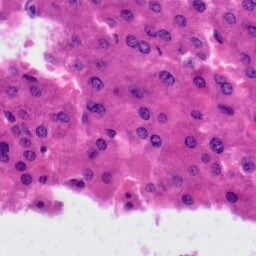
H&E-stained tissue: Liver